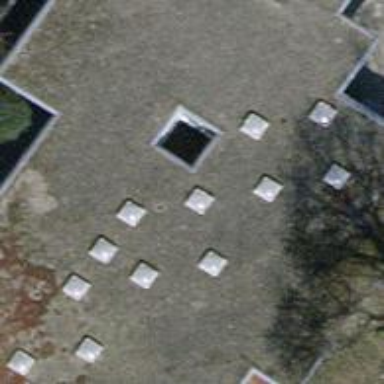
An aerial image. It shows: School building.